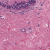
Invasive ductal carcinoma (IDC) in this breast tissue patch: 0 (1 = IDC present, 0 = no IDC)